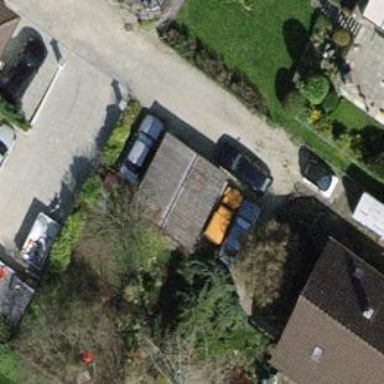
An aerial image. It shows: Garage.